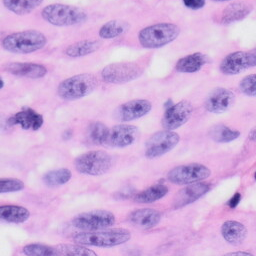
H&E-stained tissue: Skin